Question: I am performing some calculations where I need to evaluate fluxes between Voronoi Polygons that are centred around some nodes. To do this I need to find the common edges between pairs of polygons eg. V1 & V2 as shown in the figure below. Each edge should be evaluated once only.

To do this I take my x- & y-coordinates of the nodes and do a <URL>.
I can calculate the edges using the code below, however there is a massive bottleneck in the for...loop for calculating as components of a cell array need to be accessed iteratively. What takes up even more time is the calculation of using a cell function to access the outputs of the Delaunay triangulation/Voronoi polygons.
My question is how can I speed up these two bottlenecks? Whilst I appreciate the flexibility of the cell array in Matlab, I feel like it is really slowing everything down when I don't need it to. I have tried padding out the cell array with NaNs, converting it to a matrix and performing a row-wise intersect but this hasn't been so successful: <URL> takes much, much longer and I can't seem to use intersect with GPU computing.
'''
% Create dummy data
nstr = 1000; % number of particles
x = rand(nstr,1); % particle x coordinates
y = rand(nstr,1); % particle y coordinates
% Delaunay triangulation
DT = delaunayTriangulation(x,y);
% Determine node neighbors of the original nodes
nodneigh = cell(nstr,1);
numtotneigh = 0; % initialise total # of neighbors
bla = DT.vertexAttachments; % Get the particle/triangle IDs
% BOTTLENECK 1: Find out which particles/triangles are neighbours
for istr = 1:nstr
nodneigh{istr} = setdiff(unique(DT.ConnectivityList(bla{istr},:)),istr);
numtotneigh = numtotneigh+length(nodneigh{istr});
end
% Construct Thiessen polygons by Voronoi tessalation
[voro_V,voro_R] = DT.voronoiDiagram;
% Bookkeeping - create an index of edges with associated voronoi regions
cellsz = cellfun(@size,nodneigh,'uni',false);
cellsz = cell2mat(cellsz);
cellsz = cellsz(:,1);
temp = [1:nstr];
idx([cumsum([1 cellsz(cellsz>0)'])]) = 1;
istr = temp(cumsum(idx(1:find(idx,1,'last')-1)))'; % Region number
neigh = vertcat(nodneigh{:}); % Region neighbours
neigh_m = mod(neigh,nstr);
% Make sure neighbourship has not already been evaluated
idx = neigh_m == 0;
neigh_m(idx,:) = nstr;
neigh = vertcat(nodneigh{:});
% BOTTLENECK 2:
% Determine which edges are common to both central and neighbour regions
edge = cellfun(@intersect,voro_R(istr),voro_R(neigh),...
'UniformOutput',false);
edge = cell2mat(edge);
'''
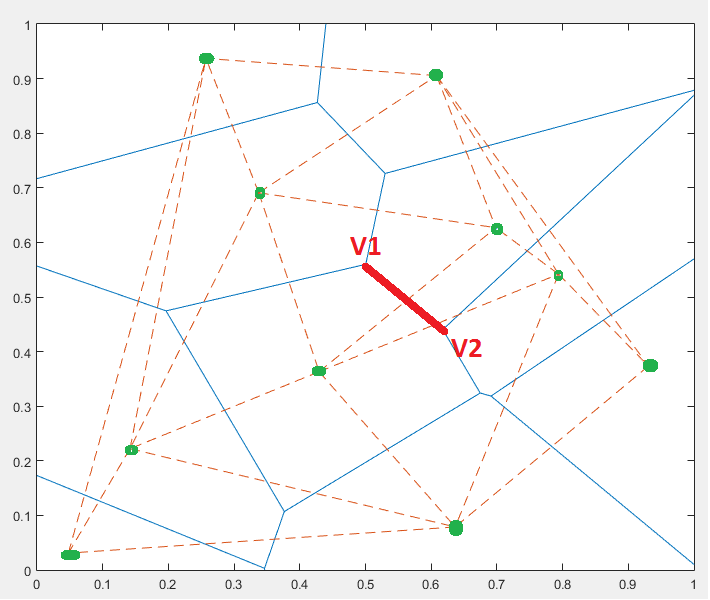
Answer: Ok, finally got something I am happy with. By utilising the method of the <URL> in matlab.
'''
% Create dummy data
nstr = 1000; % number of particles
x = rand(nstr,1); % particle x coordinates
y = rand(nstr,1); % particle y coordinates
% Delaunay triangulation
DT = delaunayTriangulation(x,y);
% construct Thiessen polygons by Voronoi tessalation
[voro_V,voro_R] = DT.voronoiDiagram;
dt_ed = DT.edges;
istr = dt_ed(dt_ed(:,1)<=nstr,1);
neigh = dt_ed(dt_ed(:,1)<=nstr,2);
% Determine cross-sectional area and Dtrans of all nodes
neigh_m = mod(neigh,nstr);
% if neigh_m == 0, neigh_m = nstr; end
% if the index of the neighboring streamline is smaller than
% that of the current streamline, the relationship has already
% been evaluated
idx = neigh_m == 0;
neigh_m(idx,:) = nstr;
temp_is = nan(numel(istr),40);
temp_ne = nan(numel(istr),40);
edge = nan(numel(istr),2);
for index = 1:numel(istr)
temp_len1 = length(voro_R{istr(index)});
temp_len2 = length(voro_R{neigh(index)});
temp_is(index,1:temp_len1) = voro_R{istr(index)};
temp_ne(index,1:temp_len2) = voro_R{neigh(index)};
edge(index,:) = temp_is(index,ismember(temp_is(index,:),temp_ne(index,:)));
end
'''
These changes have made my code run 3-4 times faster than my original code. If anyone has any better ideas (perhaps something GPU-based would help?) I am open to nicer answers.